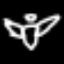
Label: angel